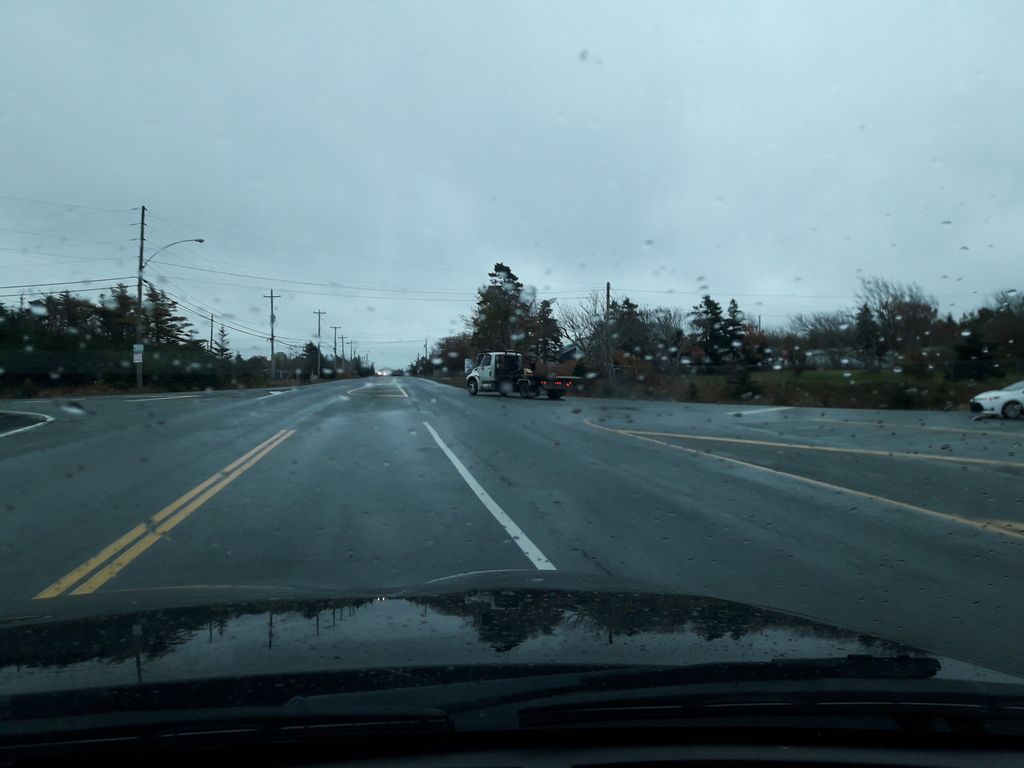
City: st_johns